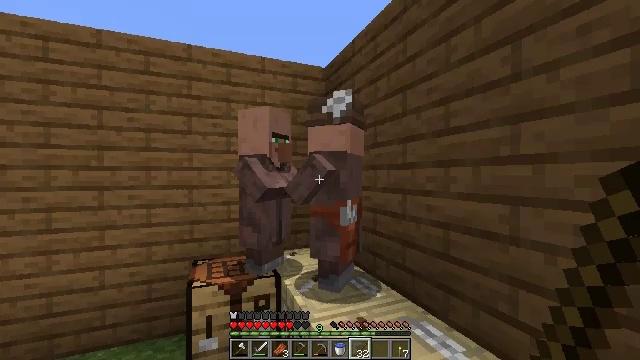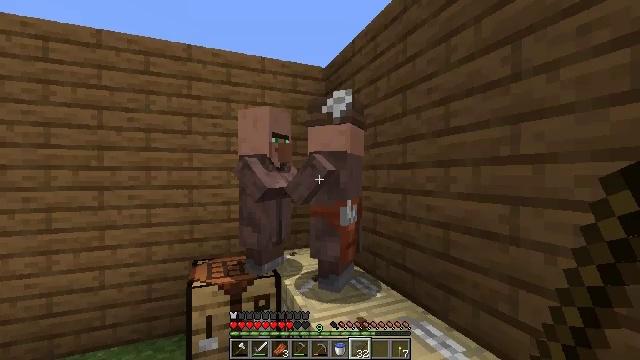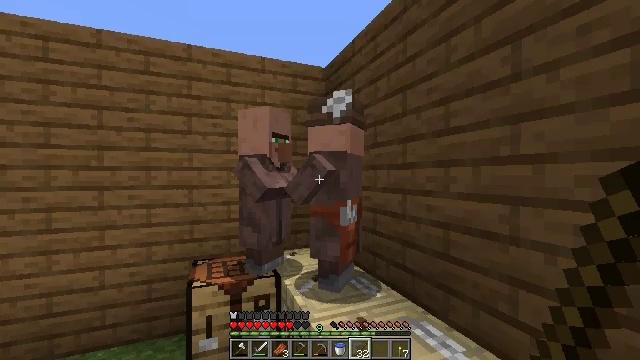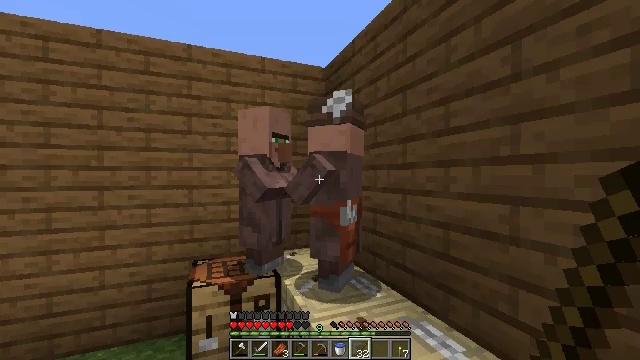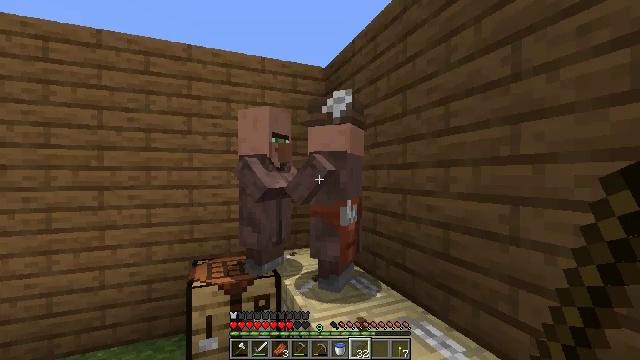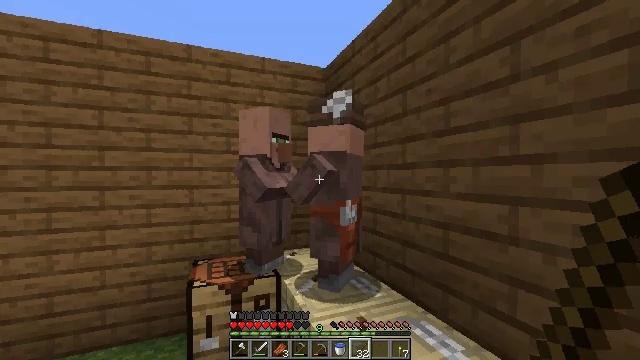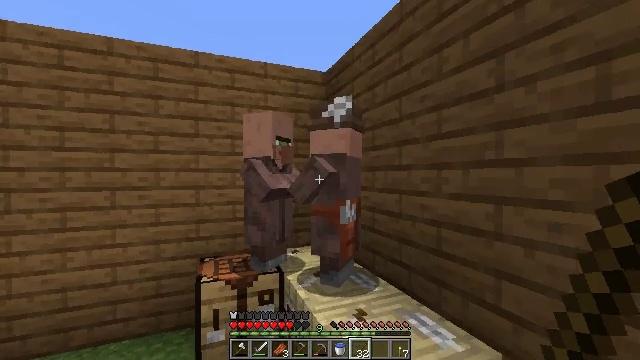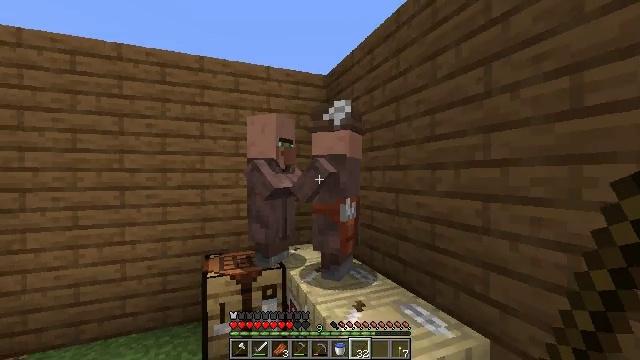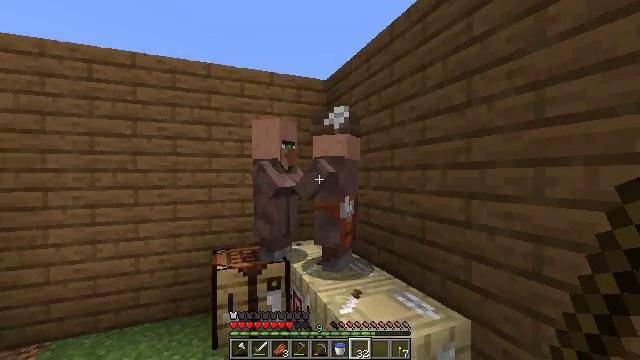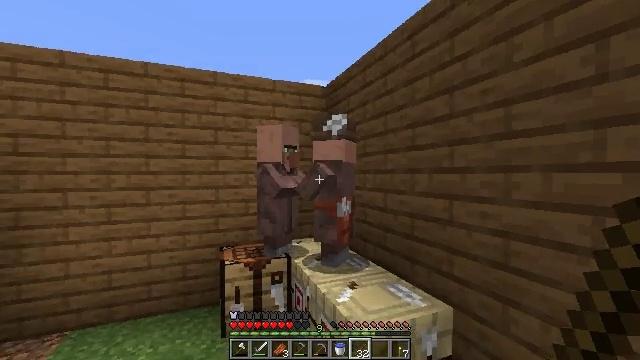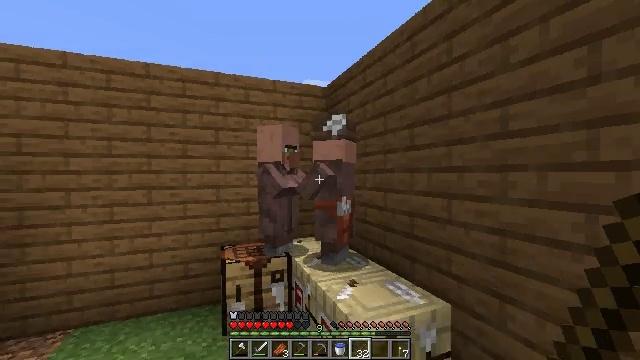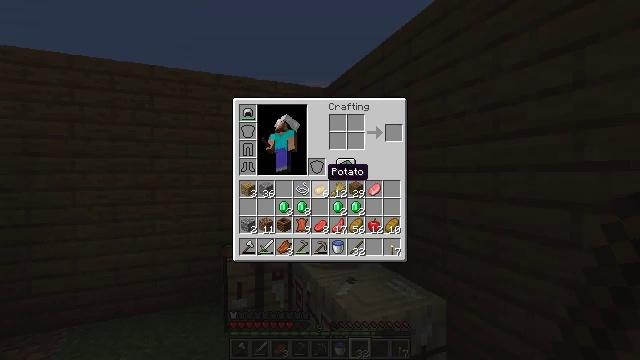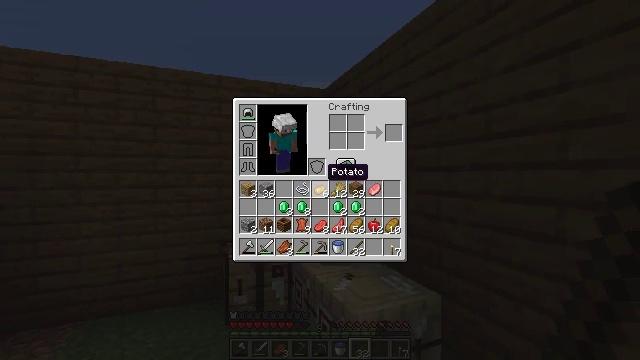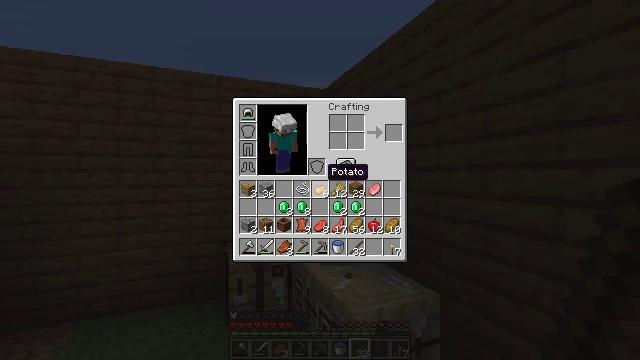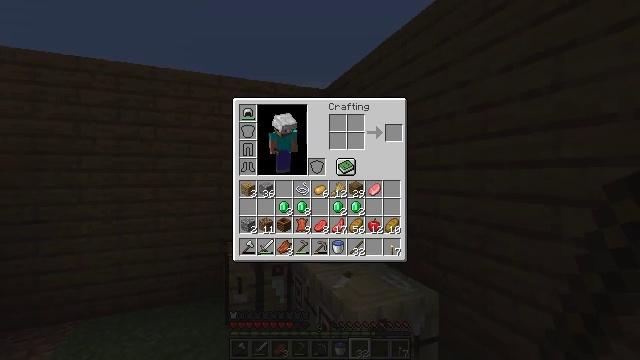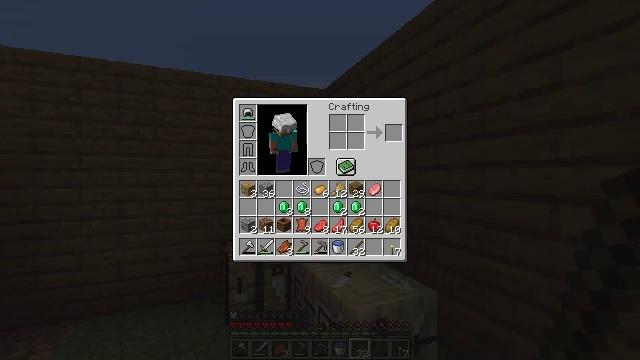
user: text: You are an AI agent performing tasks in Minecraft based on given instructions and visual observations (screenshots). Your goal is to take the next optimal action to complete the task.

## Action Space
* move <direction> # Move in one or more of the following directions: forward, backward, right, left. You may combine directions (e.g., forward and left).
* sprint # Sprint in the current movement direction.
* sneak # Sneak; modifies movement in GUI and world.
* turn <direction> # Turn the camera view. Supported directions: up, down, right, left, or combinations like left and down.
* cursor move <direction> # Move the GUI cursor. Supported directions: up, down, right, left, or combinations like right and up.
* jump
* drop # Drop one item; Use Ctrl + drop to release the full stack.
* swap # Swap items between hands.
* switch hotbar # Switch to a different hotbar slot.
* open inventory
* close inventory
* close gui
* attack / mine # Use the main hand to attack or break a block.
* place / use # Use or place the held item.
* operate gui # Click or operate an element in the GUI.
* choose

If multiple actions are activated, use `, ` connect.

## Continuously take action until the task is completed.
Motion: motion action
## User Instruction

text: Remove an emerald from the inventory.
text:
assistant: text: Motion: close inventory
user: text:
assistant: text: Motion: no_op
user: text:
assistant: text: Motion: no_op
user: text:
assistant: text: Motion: no_op
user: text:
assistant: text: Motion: move back
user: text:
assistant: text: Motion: move back
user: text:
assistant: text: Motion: move back
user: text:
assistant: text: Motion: move back
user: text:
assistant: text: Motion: move back
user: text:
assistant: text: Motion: no_op
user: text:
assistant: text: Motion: open inventory
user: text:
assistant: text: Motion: open inventory
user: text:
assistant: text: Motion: open inventory
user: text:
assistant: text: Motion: no_op
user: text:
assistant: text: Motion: no_op
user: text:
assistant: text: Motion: no_op
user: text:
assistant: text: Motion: cursor move down
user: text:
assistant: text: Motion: cursor move right and down
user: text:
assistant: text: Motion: no_op
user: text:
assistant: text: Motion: cursor move down
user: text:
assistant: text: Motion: no_op
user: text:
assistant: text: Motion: no_op
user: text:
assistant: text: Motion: no_op
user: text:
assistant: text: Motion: no_op
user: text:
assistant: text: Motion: no_op
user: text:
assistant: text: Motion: no_op
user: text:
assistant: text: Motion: no_op
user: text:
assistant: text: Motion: no_op
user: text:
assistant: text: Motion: no_op
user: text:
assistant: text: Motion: no_op